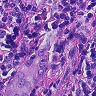
Metastatic tissue present: yes